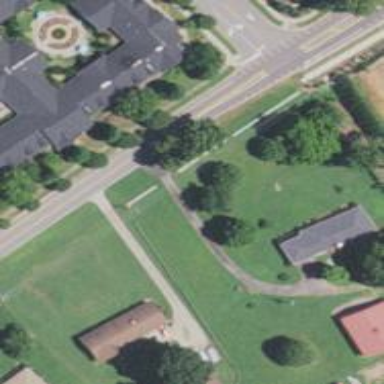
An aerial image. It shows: Tertiary road with asphalt surface and sidewalk on the left.